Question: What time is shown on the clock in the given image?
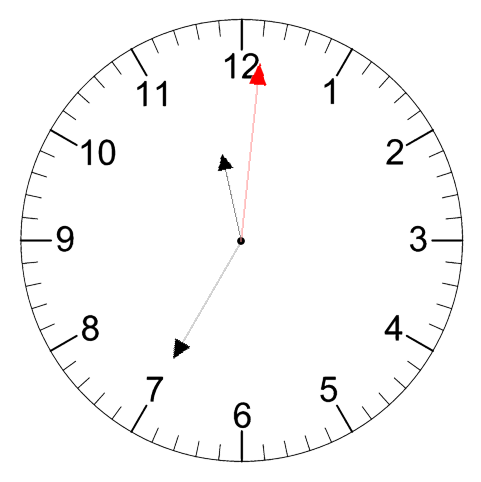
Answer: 11:35:01